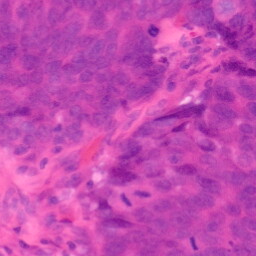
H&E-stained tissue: Colon